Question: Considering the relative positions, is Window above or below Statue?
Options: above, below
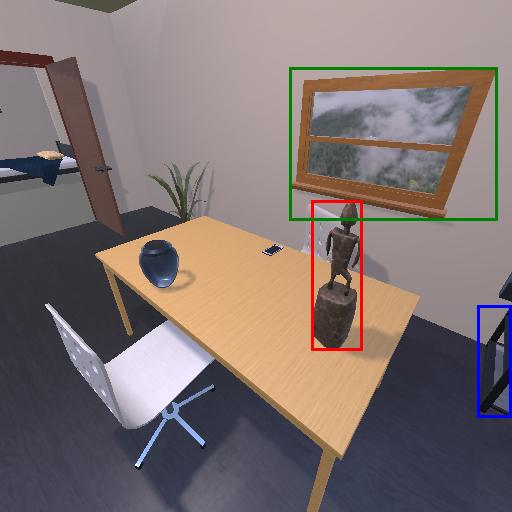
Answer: above